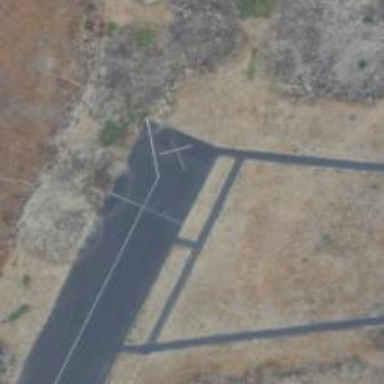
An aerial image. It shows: View of taxiway at the airport.